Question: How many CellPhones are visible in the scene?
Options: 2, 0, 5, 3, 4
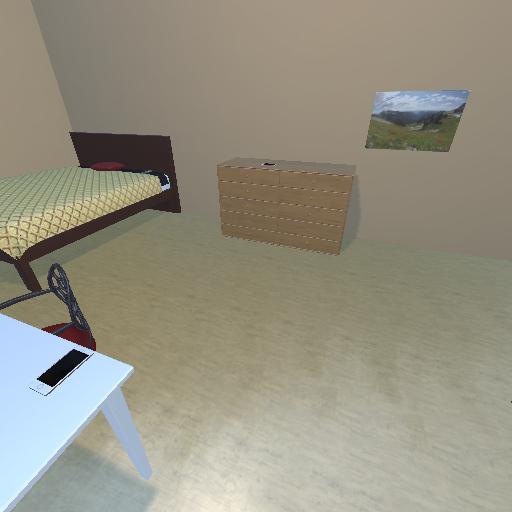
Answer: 2